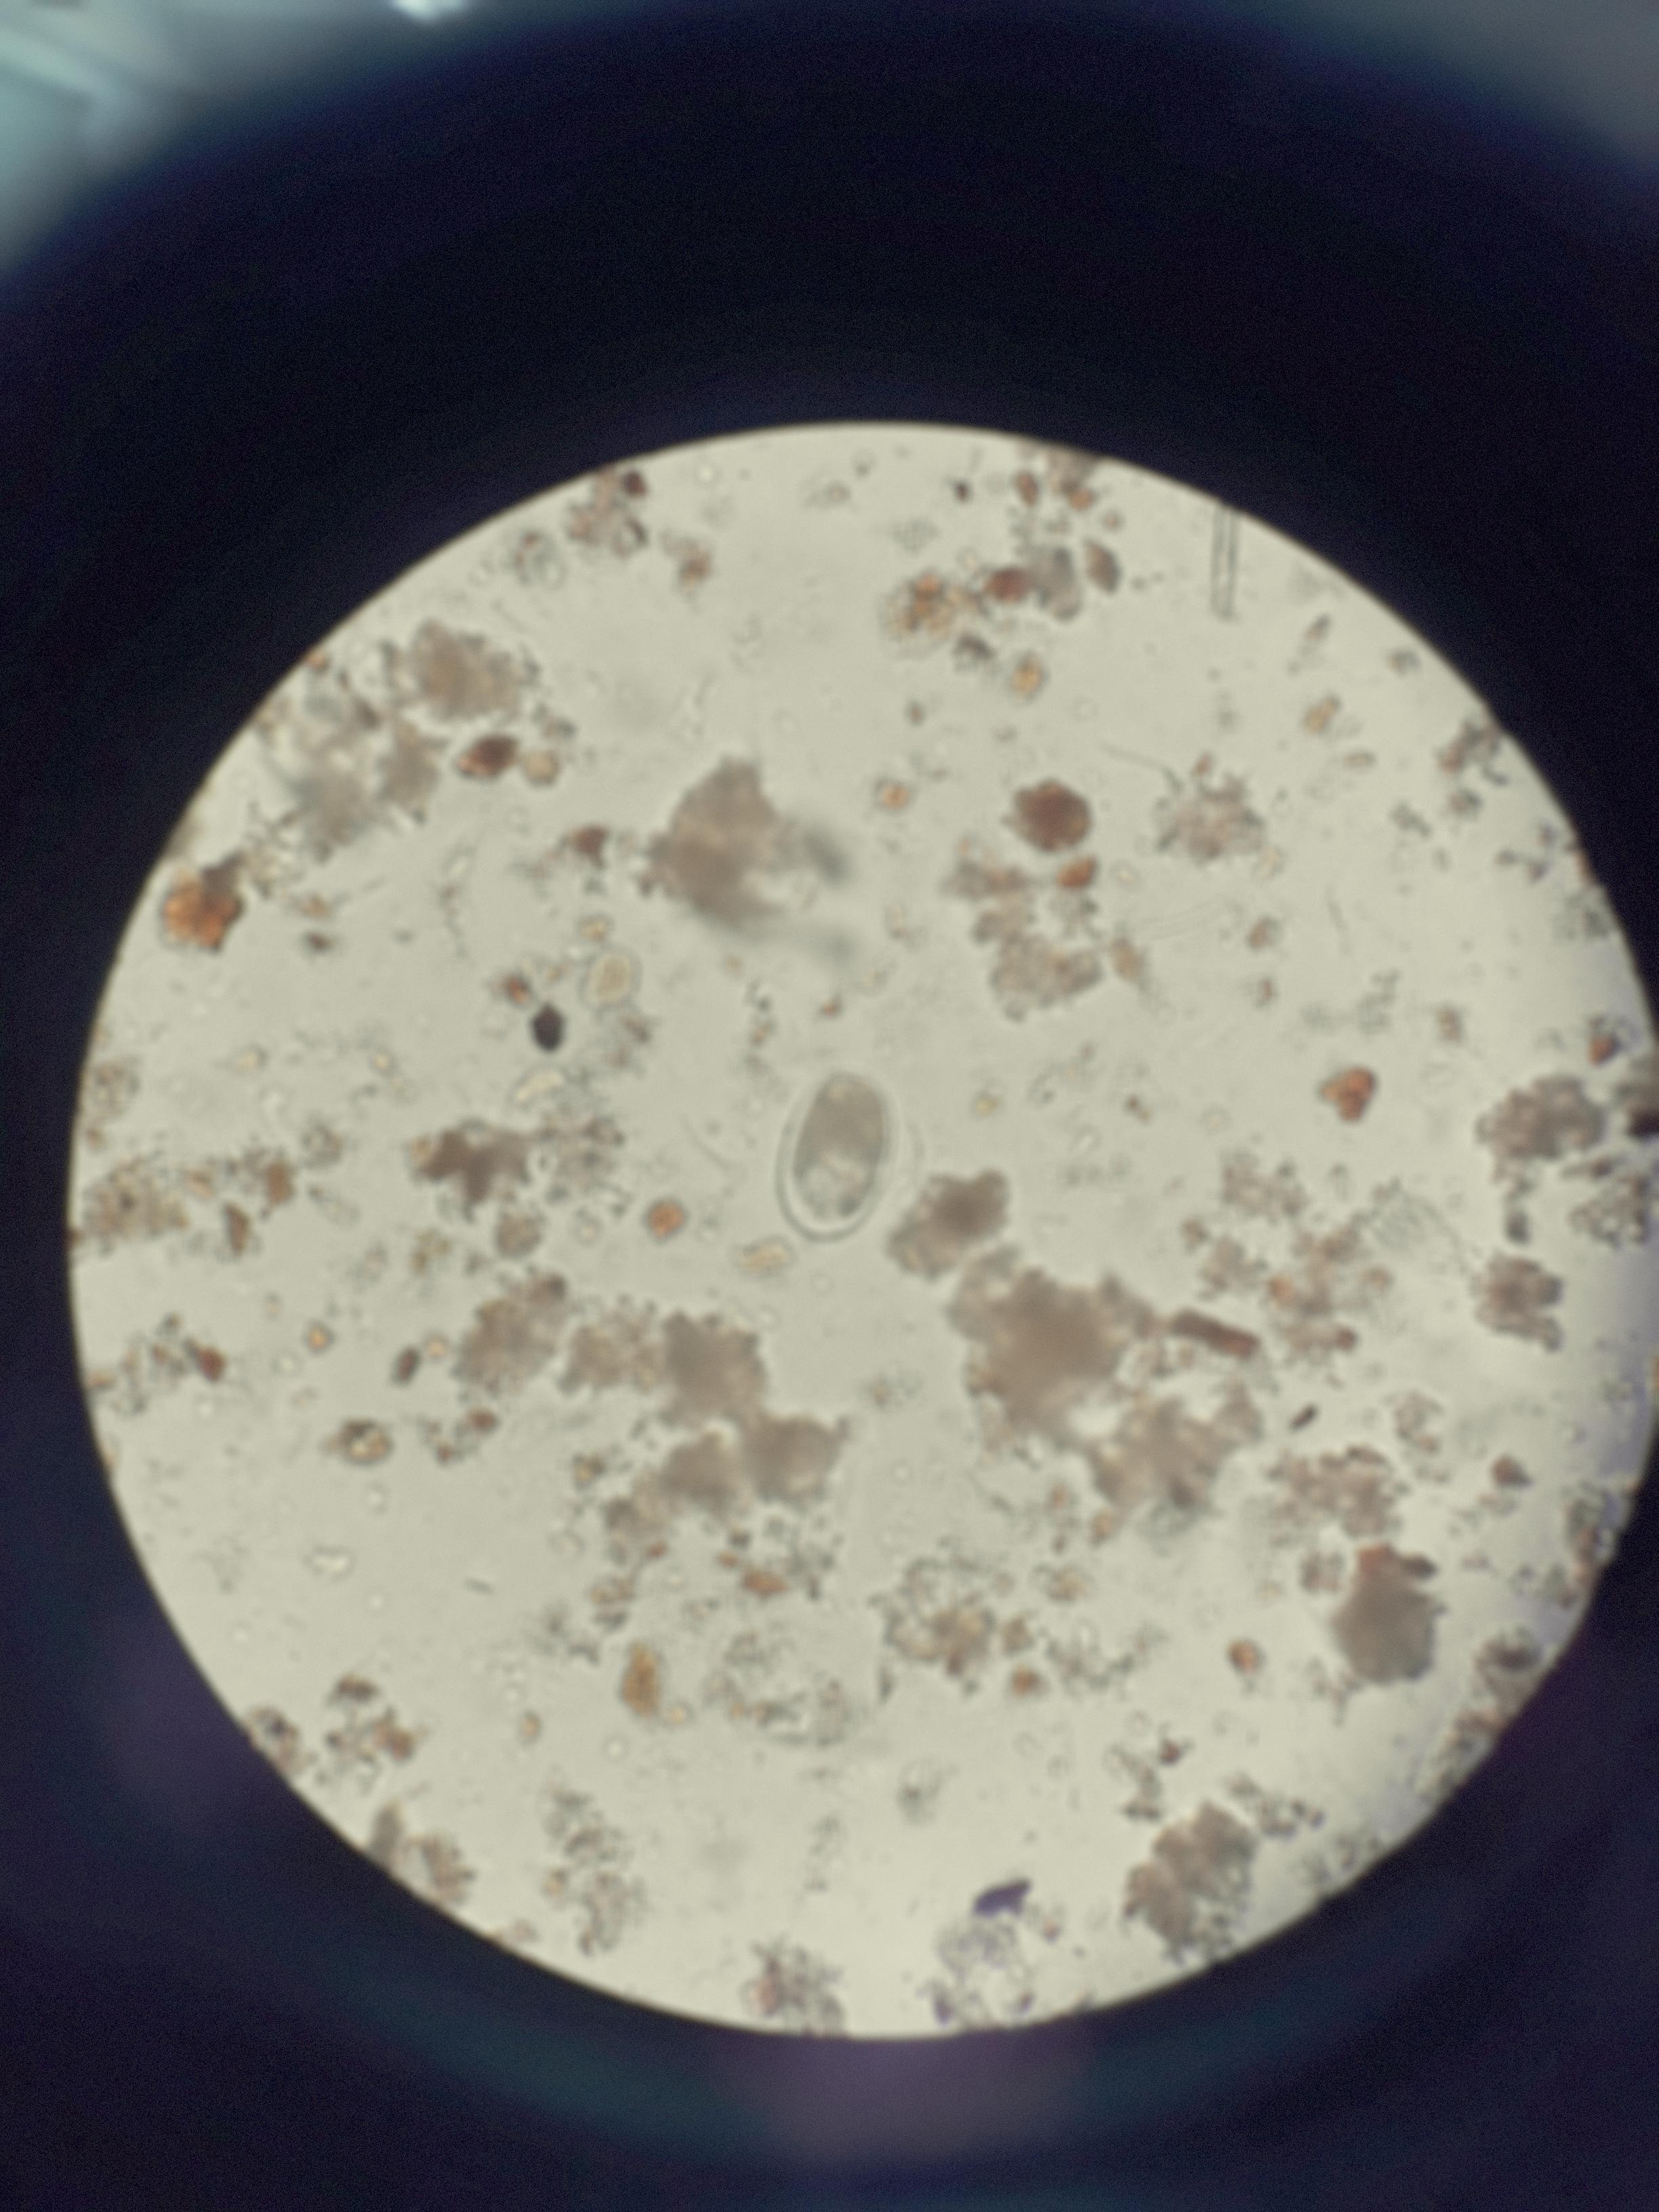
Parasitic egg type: Hookworm egg